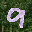
Label: 9